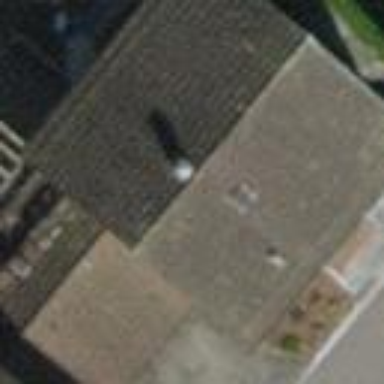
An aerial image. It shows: Pitched roof building.